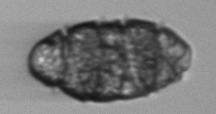
Label: Margalefidinium